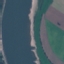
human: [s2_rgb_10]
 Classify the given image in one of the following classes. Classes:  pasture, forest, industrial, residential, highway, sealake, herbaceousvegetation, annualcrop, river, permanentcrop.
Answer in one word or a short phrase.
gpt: River